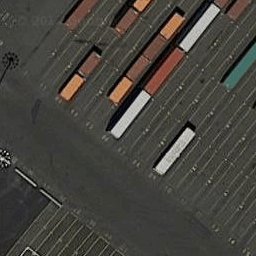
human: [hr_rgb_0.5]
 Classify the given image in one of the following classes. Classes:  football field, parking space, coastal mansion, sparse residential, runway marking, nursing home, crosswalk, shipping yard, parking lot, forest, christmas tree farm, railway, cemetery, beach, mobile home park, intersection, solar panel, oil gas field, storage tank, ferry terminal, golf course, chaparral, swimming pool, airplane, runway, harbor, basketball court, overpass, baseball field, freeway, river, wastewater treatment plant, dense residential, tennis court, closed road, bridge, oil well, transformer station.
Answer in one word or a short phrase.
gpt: shipping yard